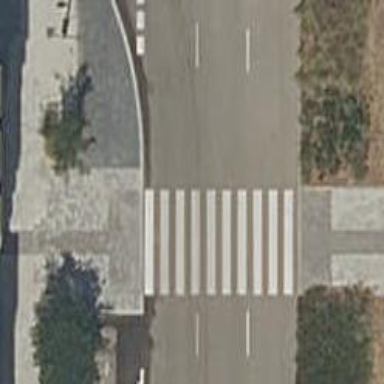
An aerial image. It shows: Uncontrolled crossing on the road.